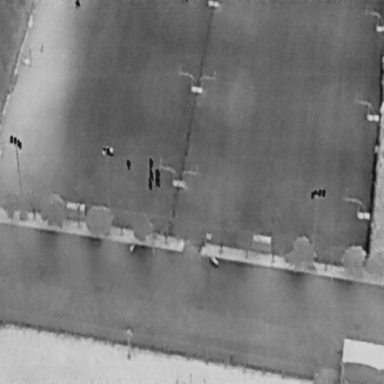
There are seven People in the infrared image.